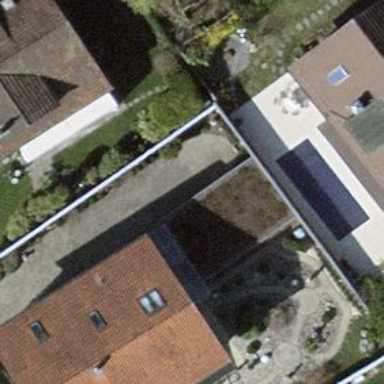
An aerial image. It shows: View of roof of building.